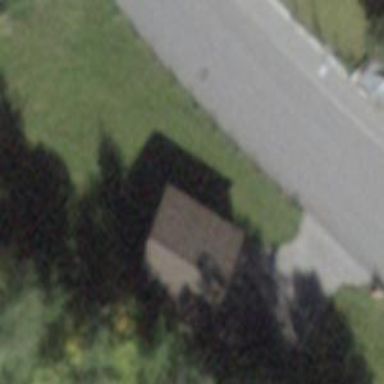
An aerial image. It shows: Garage.